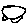
Label: car